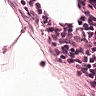
Metastatic tissue present: no